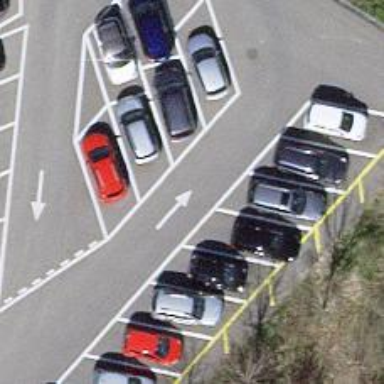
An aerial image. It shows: Asphalt parking aisle off service road.